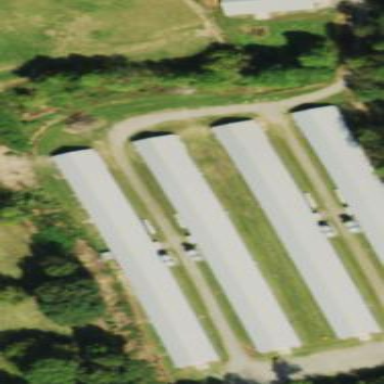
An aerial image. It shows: Poultry house.